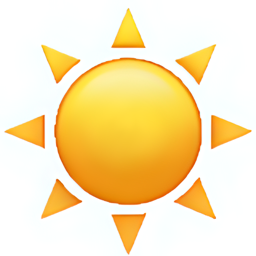
Name: black sun with rays
Emoji: ☀
Group: Travel & Places
Sub-group: sky & weather